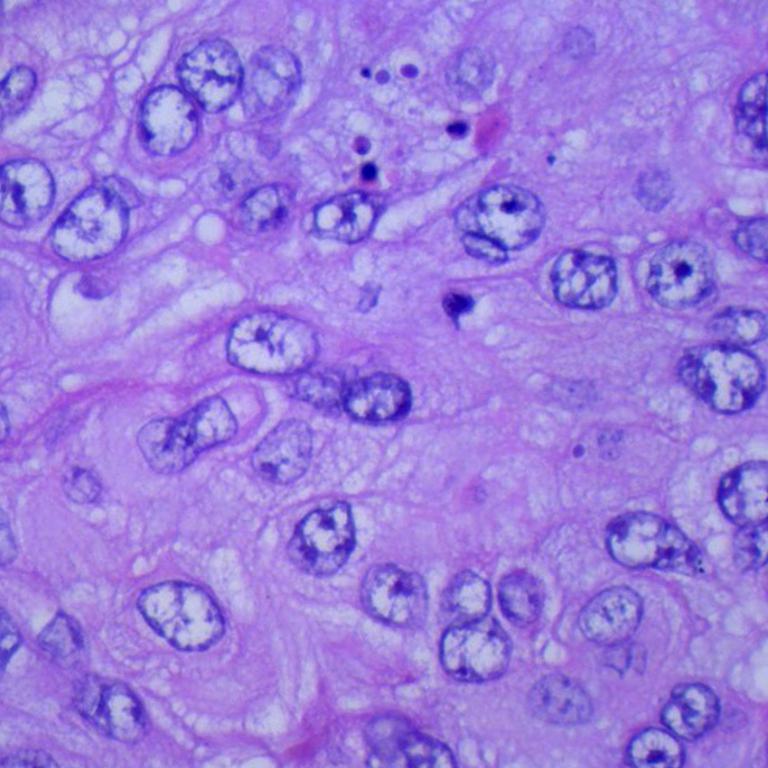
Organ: lung
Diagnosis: squamous carcinomas